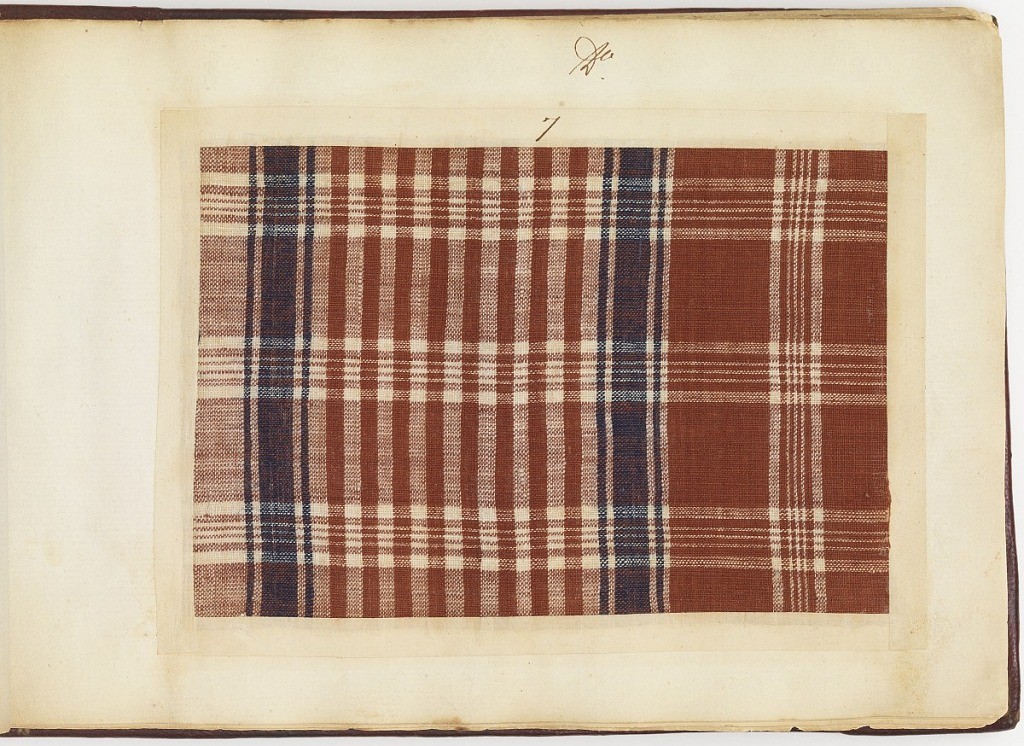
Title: Sample book
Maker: John Philips & Co., Manchester, England
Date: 1787–1803
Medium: leather, paper, silk, cotton, linen Technique: woven
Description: Ninety-eight textile samples mounted on hand-made paper and bound in gold-tooled red leather. 53 silk samples; 28 silk-and-cotton samples; 16 cotton; and 1 linen.